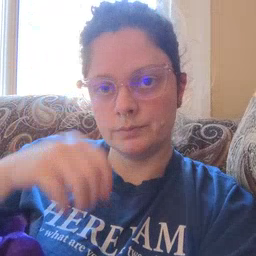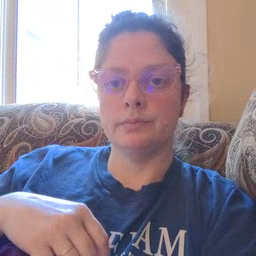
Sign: owl